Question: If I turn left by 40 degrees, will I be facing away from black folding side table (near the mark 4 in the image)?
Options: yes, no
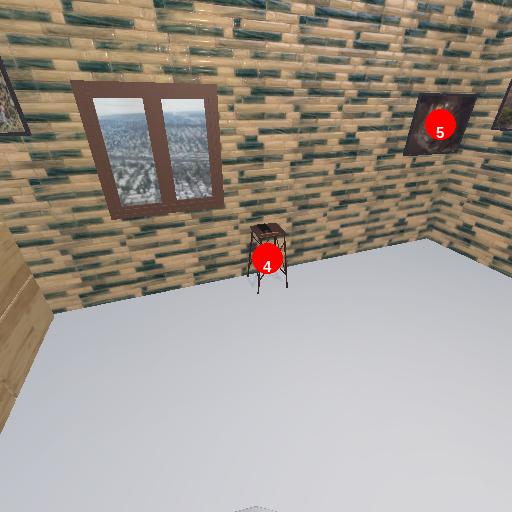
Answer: yes